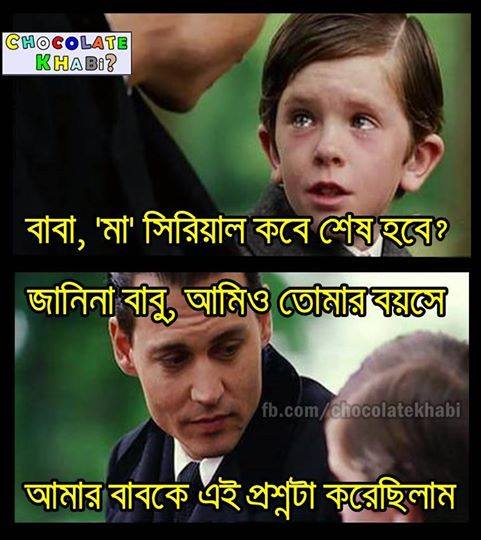
Caption: বাবা, মা সিরিয়াল কবে শেষ হবে? জানিনা বাবু,আমিও তোমার বয়সে আমার বাবকে এই প্রশ্নটা করেছিলাম
Label: non-hate